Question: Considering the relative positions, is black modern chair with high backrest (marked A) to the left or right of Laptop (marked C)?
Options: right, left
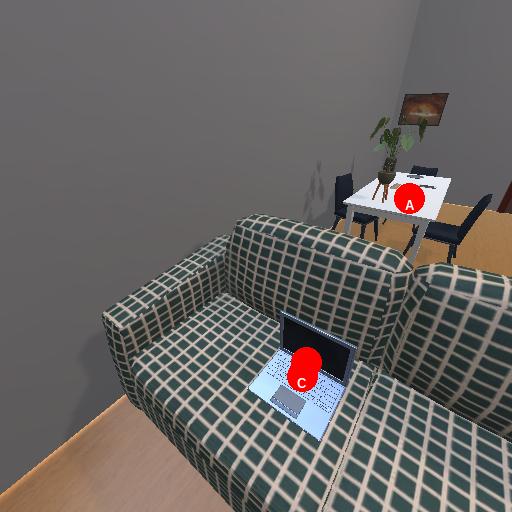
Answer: right